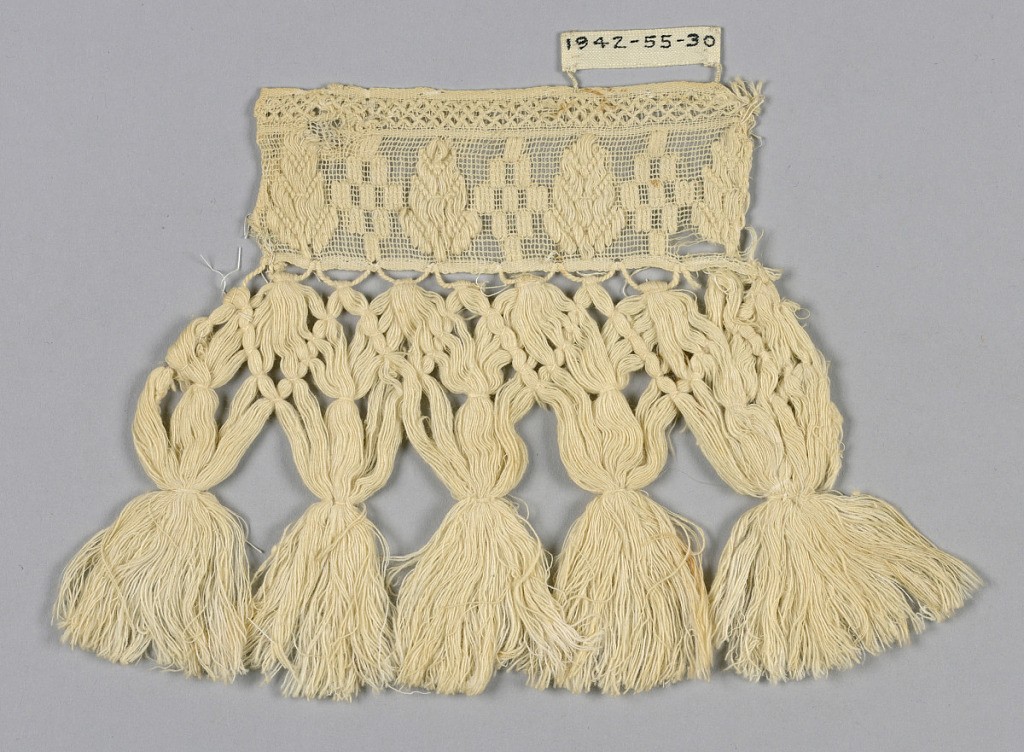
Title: Fringe
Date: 19th century
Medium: cotton
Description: Header of gauze with leaf and lozenge shapes. Loops underneath support groups of interlaced threads that terminate in large tassels.